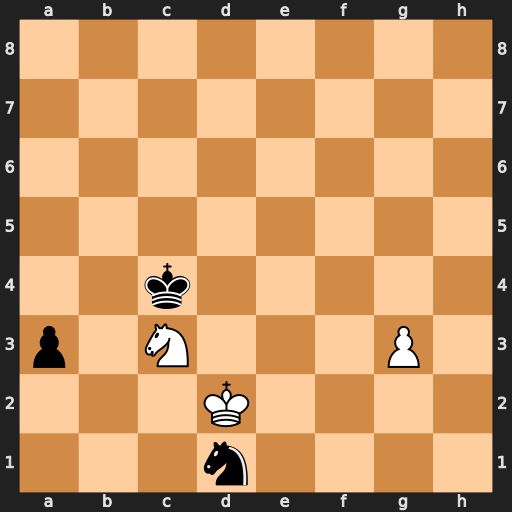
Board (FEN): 8/8/8/8/2k5/p1N3P1/3K4/3n4
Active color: w
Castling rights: -
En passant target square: -
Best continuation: Nxd1 a2 Ne3+ Kc5 Nc2